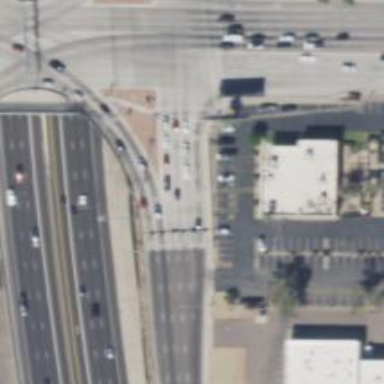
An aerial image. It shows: Secondary link road with asphalt surface.